Question: I am trying to set an integer value as such:
'''
Dim intID as integer
intID = x * 10000
'''
This works ok when 'x' is 3 or less. But when 'x' is 4, this gives me the error:
> run-time error 6
Overflow
I don't understand why this is. I can set 'intID' to 40000 directly without any problems, so it's obviously capable of storing large numbers.

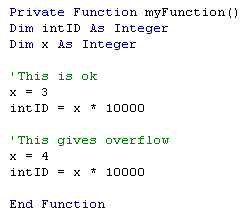
Answer: You set a vb6 integer to 40000 as they are signed 16 bit numbers so +32767 is the maximum.
'Long' is the 32 bit type.
However as a caveat, if you were to:
'''
Dim lngID As Long
lngID = 4 * 10000
'''
You would still get an overflow as literal numbers default to Integer, to correct that just type one as long with '&' or cast one as long using 'CLng()':
'''
Dim lngID As Long
lngID = 4 * 10000&
lngID = 4 * CLng(10000)
'''
: